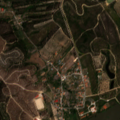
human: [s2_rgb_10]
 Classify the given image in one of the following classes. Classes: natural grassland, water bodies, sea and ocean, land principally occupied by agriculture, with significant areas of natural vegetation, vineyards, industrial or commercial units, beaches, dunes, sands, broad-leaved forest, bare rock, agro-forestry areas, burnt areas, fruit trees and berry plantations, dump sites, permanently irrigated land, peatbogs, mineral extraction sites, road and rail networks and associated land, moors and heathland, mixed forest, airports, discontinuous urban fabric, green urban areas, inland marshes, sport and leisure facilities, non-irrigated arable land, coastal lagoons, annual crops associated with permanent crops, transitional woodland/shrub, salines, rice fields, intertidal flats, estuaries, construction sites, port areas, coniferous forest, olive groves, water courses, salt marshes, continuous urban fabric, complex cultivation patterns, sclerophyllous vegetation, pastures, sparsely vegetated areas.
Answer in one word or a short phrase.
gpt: complex cultivation patterns, transitional woodland/shrub